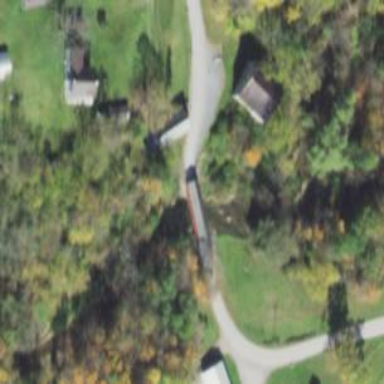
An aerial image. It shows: Covered bridge on residential road.